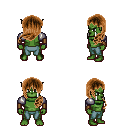
a pixel art fantasy rpg character, male body template, orc, green skin, steel arm armor, teal pants, brown left-swept hairstyle, leather bracers, four views (front, back, left, right), 2x2 character sprite sheet, small pixel art, hard edges, no anti-aliasing